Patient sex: M
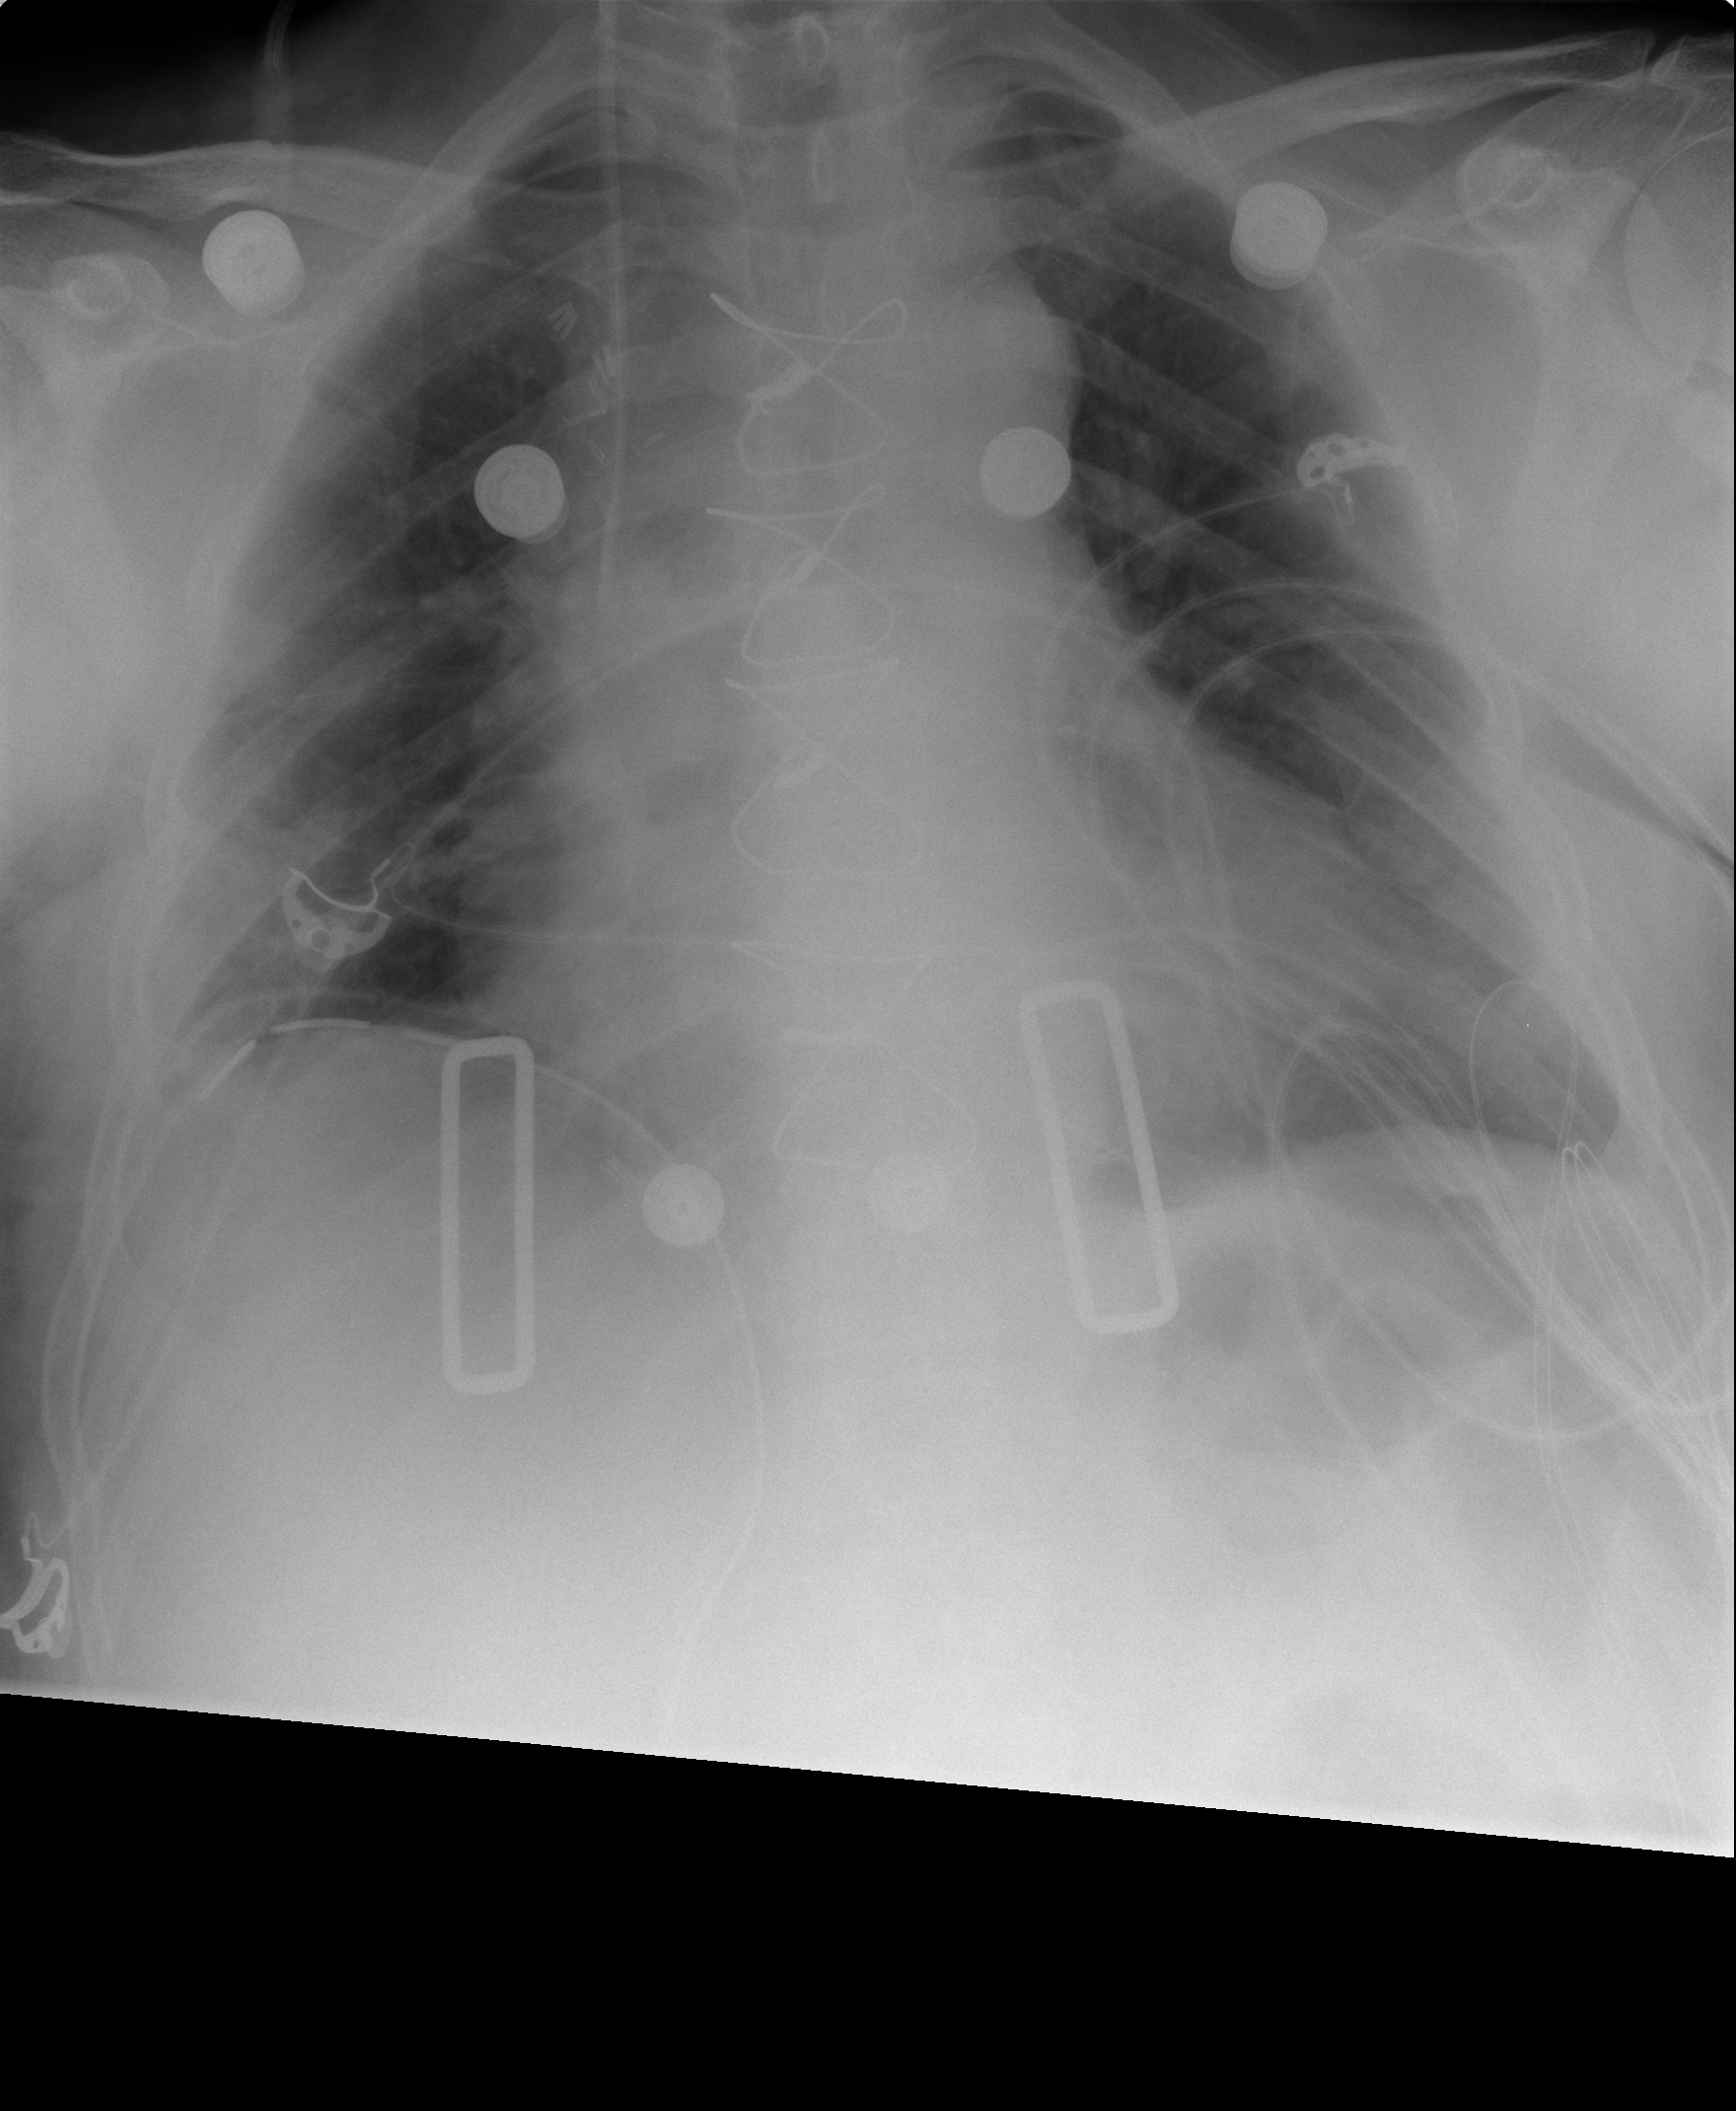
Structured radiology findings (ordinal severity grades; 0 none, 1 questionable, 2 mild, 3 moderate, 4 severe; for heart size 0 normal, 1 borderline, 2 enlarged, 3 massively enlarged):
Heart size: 2
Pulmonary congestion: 2
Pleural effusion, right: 2
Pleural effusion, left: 2
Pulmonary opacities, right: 1
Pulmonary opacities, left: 1
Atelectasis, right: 2
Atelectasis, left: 2